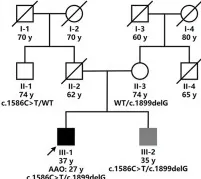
(A) The genetic pedigree for case 1 (FM 1) and case 2 (FM 2).
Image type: pathology (fish)